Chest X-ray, PA view. Patient: 41 years old, sex M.
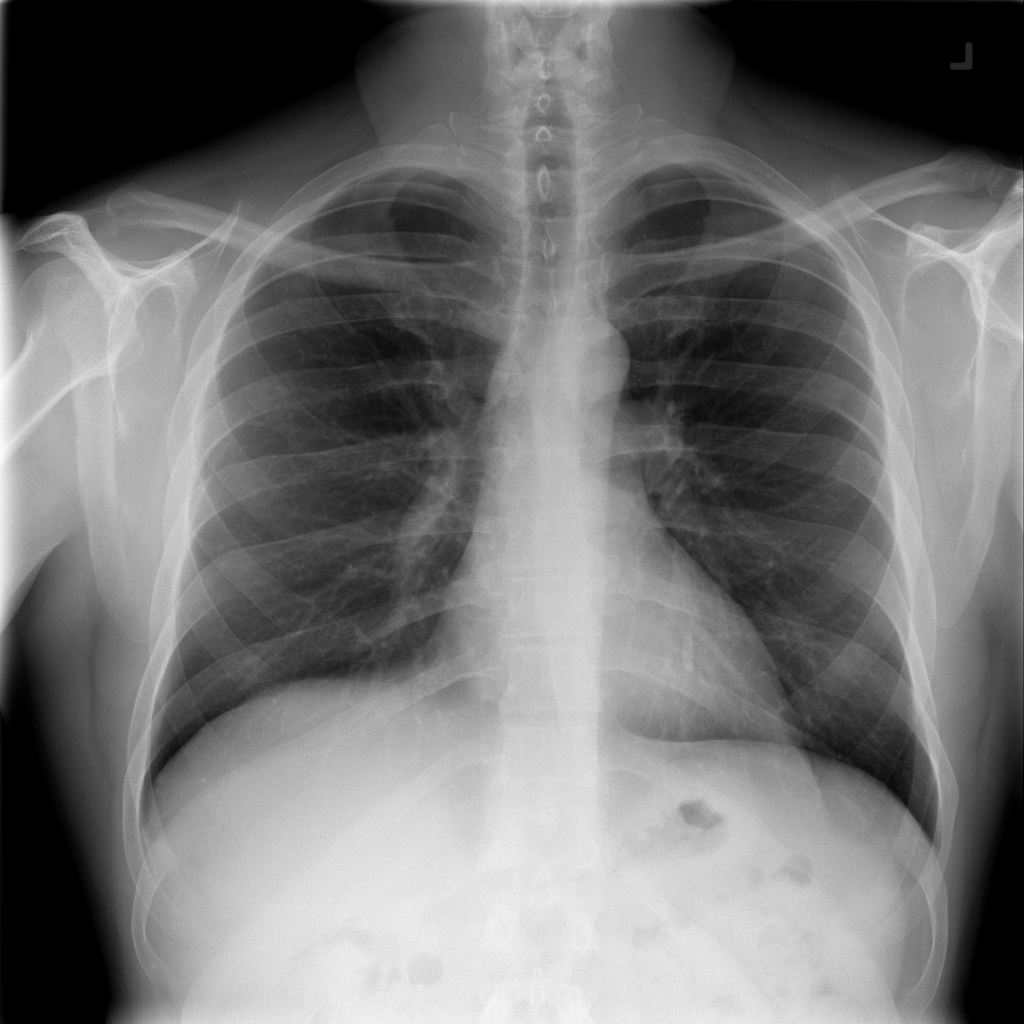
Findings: No Finding